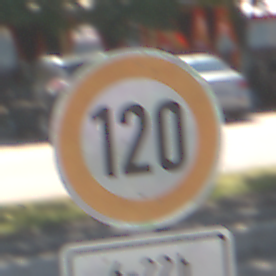
Verkehrszeichen: Geschwindigkeit120
Zusatzzeichen unten: ZeitangabenMitBeschraenkungAufWochentage4
Umgebung: Outdoor, Urban
Tageszeit: Midday
Wetter: Clear
Licht: Natural
Jahreszeit: NotSpecified
Kontrast: HighContrast